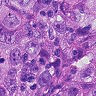
Metastatic tissue present: yes